Question: I am dynamically adding linear gradients to each path within a circular diagram. I want each gradient to split each path down the middle. Like so:

I know I am able to rotate the gradient using 'gradientTransform' but the rotation is different depending on the path's location within the circular diagram. How can I calculate the paths angle and draw the linear gradient accordingly? I have also tried manipulating the x1, x2, y1, and y2 coordinates of the linear gradient, but I'm not sure how to manipulate them accordingly.
'''
let data = {
name: "demo",
children: [{
"ID": "001",
"Games": "PS2",
"children": [{
"ID": "001-1",
"Games": "PS2",
}]
},
{
"ID": "002",
"Games": "PS2",
"children": [{
"ID": "002-2",
"Games": "PS2",
}]
},
{
"ID": "003",
"Games": "PS2",
"children": [{
"ID": "003-1",
"Games": "PS2",
}]
},
{
"ID": "004",
"Games": "PS2",
"children": [{
"ID": "004-1",
"Games": "PS2",
}]
},
{
"ID": "005",
"Games": "PS2",
"children": [{
"ID": "005-5",
"Games": "PS2",
}]
}
]
}
let width = 500;
let height = 500;
let radius = Math.min(width, height) / 2;
let color = d3.scaleOrdinal(d3.schemeCategory20b);
let g = d3.select('svg')
.attr('width', width)
.attr('height', height)
.append('g')
.attr('transform', 'translate(' + width / 2 + ',' + height / 2 + ')');
// Data strucure
let partition = d3.partition()
.size([2 * Math.PI, radius]);
// Find data root
let root = d3.hierarchy(data)
.sum(function(d) {
return !d.children || d.children.length === 0 ? 2 : 0
});
// Size arcs
partition(root);
let arc = d3.arc()
.startAngle(function(d) {
return d.x0
})
.endAngle(function(d) {
return d.x1
})
.innerRadius(function(d) {
return d.y0
})
.outerRadius(function(d) {
return d.y1
});
let svg = d3.select('svg')
// Put it all together
g.selectAll('path')
.data(root.descendants())
.enter().append('path')
.attr("stroke-width", "5")
.each((d, i, m) => {
let lg = svg.append("defs")
.append("linearGradient")
.attr("id", 'gradient${d.data.ID}')
.attr("gradientTransform", 'rotate(${0})')
.attr("x1", "0%")
.attr("x2", "100%")
.attr("y1", "0%")
.attr("y2", "0%")
lg.append("stop")
.attr("offset", "50%")
.attr("stop-color", "#188F6B")
lg.append("stop")
.attr("offset", "50%")
.attr("stop-color", "#3BDBAB")
})
.style("fill", (d) => {
return 'url(#gradient${d.data.ID})'
})
.attr("display", function(d) {
return d.depth ? null : "none";
})
.attr("d", arc)
.style('stroke', '#fff')
'''
'''
<script src="https://cdnjs.cloudflare.com/ajax/libs/d3/5.7.0/d3.min.js"></script>
<svg></svg>
'''
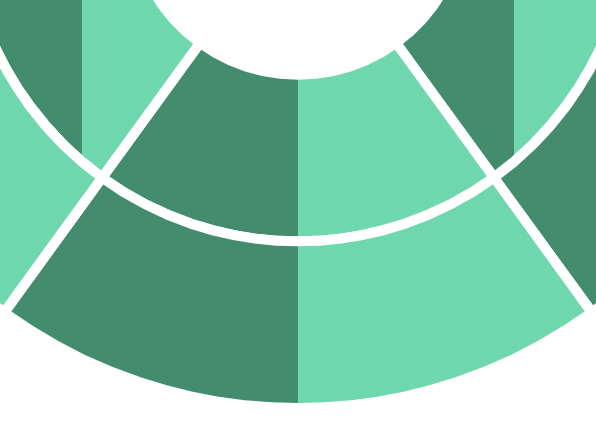
Answer: This is my solution: I'm using only one gradient and 2 paths. The two one where the result is what you need. I'm grouping the 2 paths in a group with an id so that I can reuse it as many times as I need.
This will simplify your code a lot. Please observe that I'm moving the style and all the attributes to the group since they are the same. You don't need to repeat yourself.
Since the group is 1/5 of a circle this meant the spread angle of the group is 72o
I'm reusing the group 4 times rotating the use element 172 degs, 372 degs.
Since the drawing is centered around the point {x:0,y:0} you don't need to add a rotation center.
'''
<svg width="500" height="500" viewBox="-250 -250 500 500">
<g id="theG" style="fill: url(#gradient); stroke: rgb(255, 255, 255);" stroke-width="5">
<path d="M97.96420871541218,134.8361657291579A166.66666666666666,166.66666666666666,0,0,1,-97.96420871541217,134.8361657291579L-48.982104357706085,67.41808286457895A83.33333333333333,83.33333333333333,0,0,0,48.98210435770609,67.41808286457895Z" ></path>
<path d="M146.9463130731183,202.25424859373686A250,250,0,0,1,-146.94631307311826,202.25424859373686L-97.96420871541217,134.8361657291579A166.66666666666666,166.66666666666666,0,0,0,97.96420871541218,134.8361657291579Z"></path>
</g>
<use xlink:href="#theG" transform="rotate(72)" />
<use xlink:href="#theG" transform="rotate(144)" />
<use xlink:href="#theG" transform="rotate(216)" />
<use xlink:href="#theG" transform="rotate(288)" />
<defs>
<linearGradient id="gradient" gradientTransform="rotate(0)" x1="0%" x2="100%" y1="0%" y2="0%">
<stop offset="50%" stop-color="#188F6B"></stop>
<stop offset="50%" stop-color="#3BDBAB"></stop>
</linearGradient>
</defs>
</svg>
'''